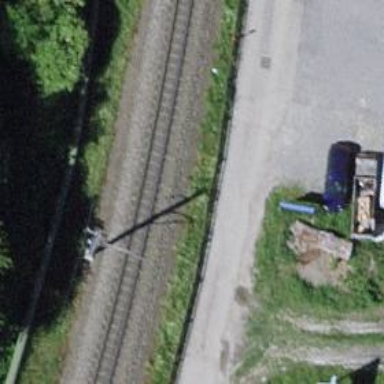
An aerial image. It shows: Narrow-gauge railway track with one electrified contact line.